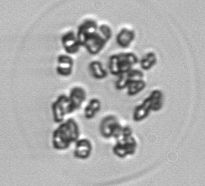
Label: Phaeocystis